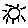
Label: sun